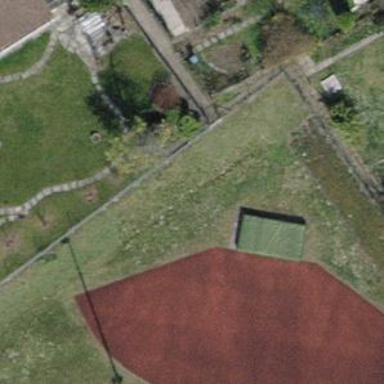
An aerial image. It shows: Tartan athletics pitch for leisure on the land.